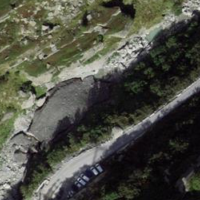
EUNIS habitat code: 26
Species observed at this site:
Phoenicurus ochruros